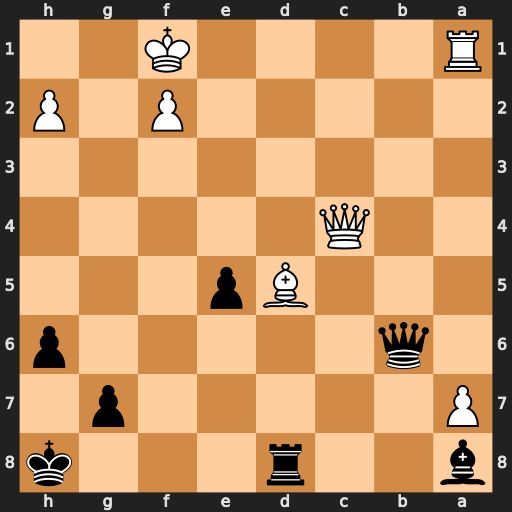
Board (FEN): b2r3k/P5p1/1q5p/3Bp3/2Q5/8/5P1P/R4K2
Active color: b
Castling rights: -
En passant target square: -
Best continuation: Rxd5 Qxd5 Bxd5